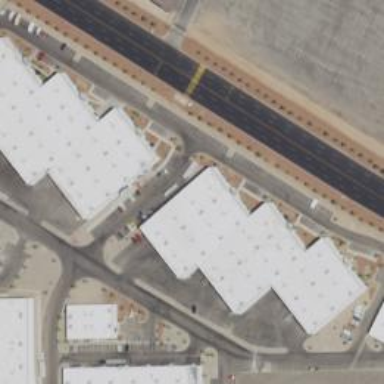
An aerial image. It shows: Warehouse.